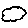
Label: cloud